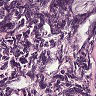
Metastatic tissue present: no